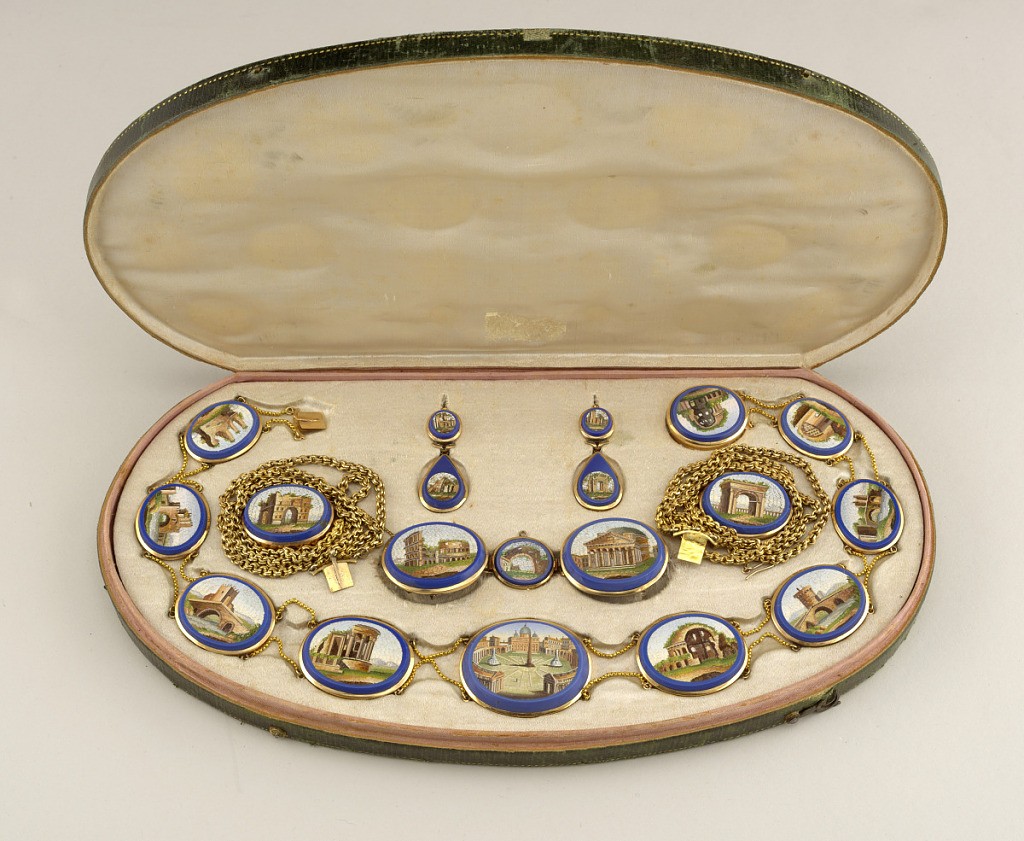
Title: Micro-mosaic
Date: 1800–1825
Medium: Gold sheet and wire, glass mosaics
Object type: Pendant
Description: A gold oval pendant outlined in blue with an inner image of Italian architecture. Pendant is part of a set.